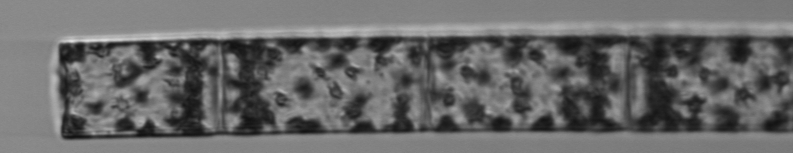
Label: Guinardia_flaccida